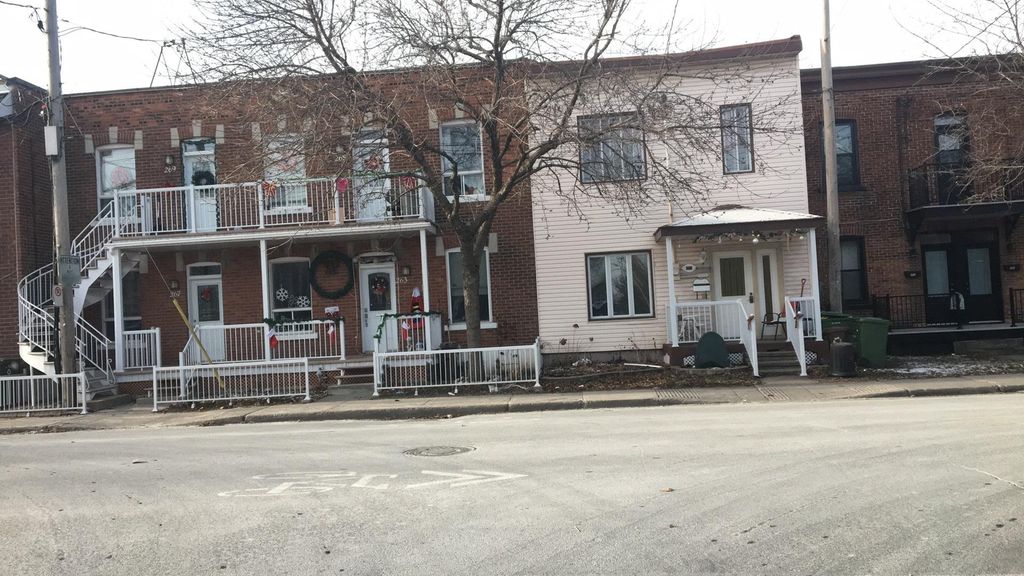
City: montreal